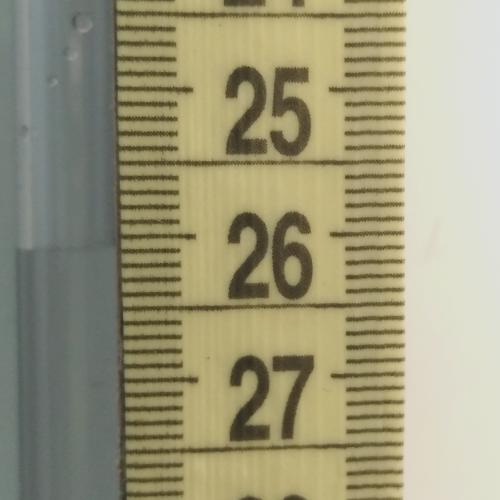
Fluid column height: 26.1 cm